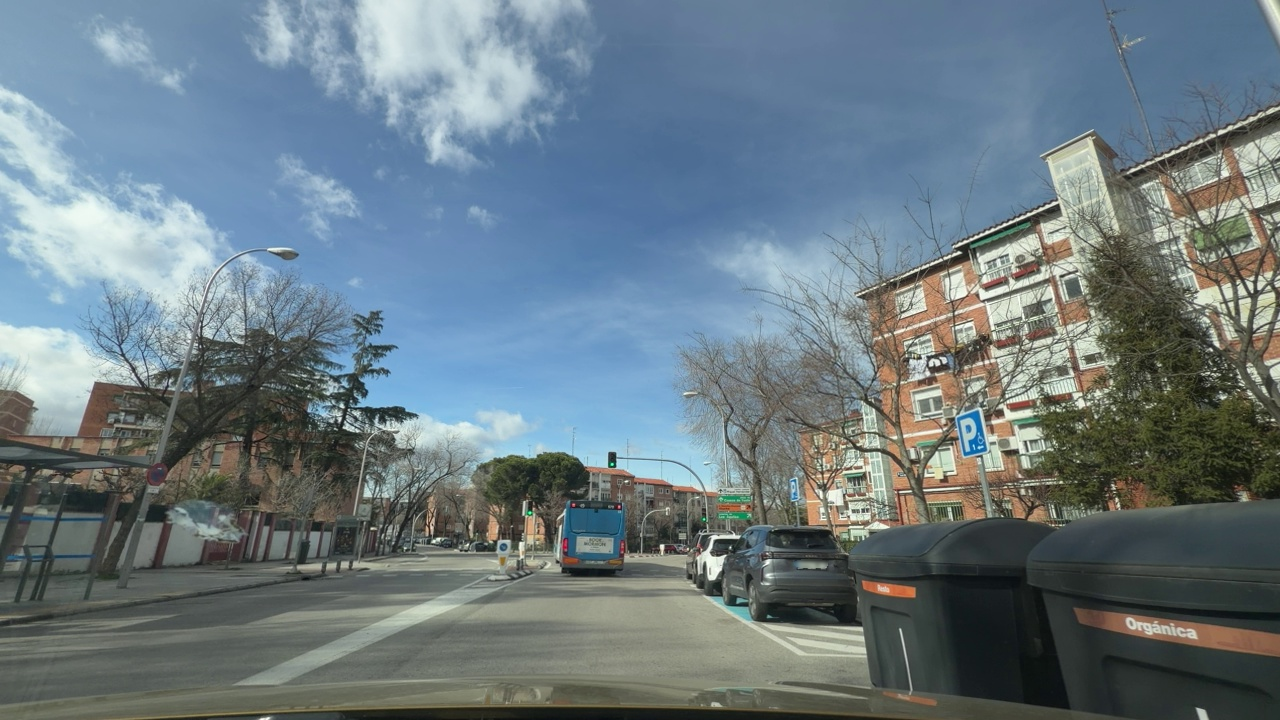
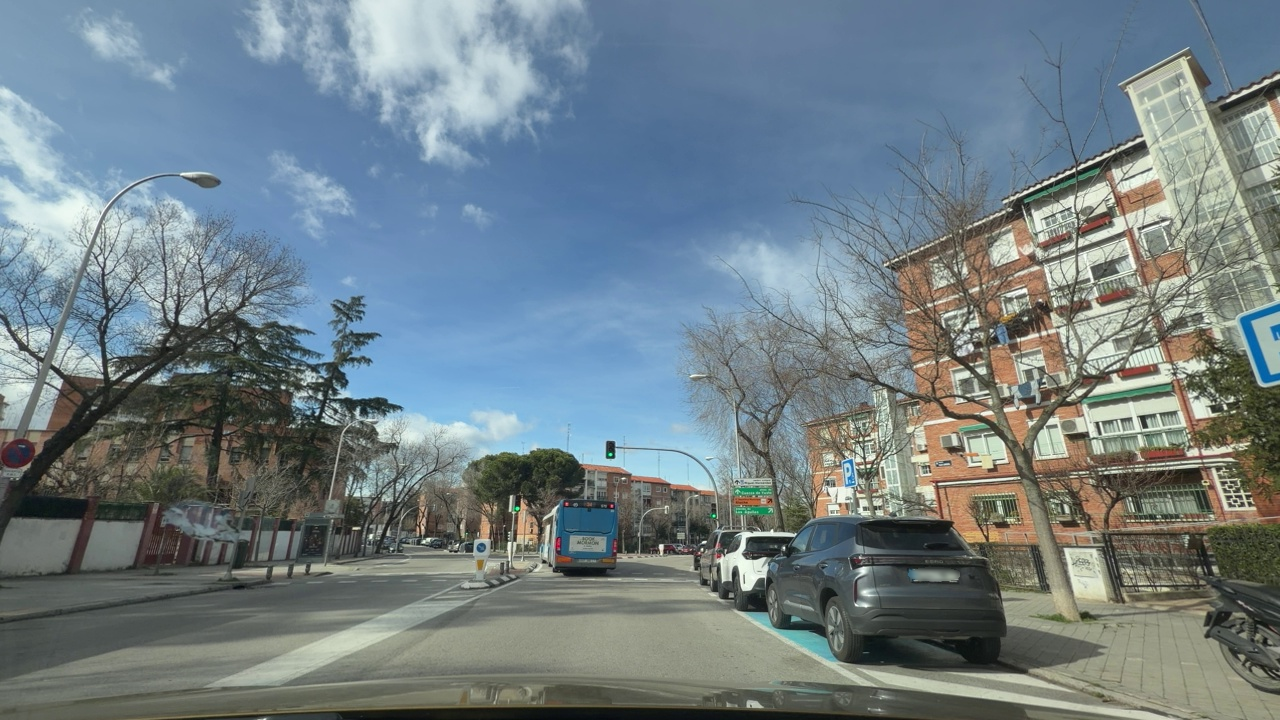
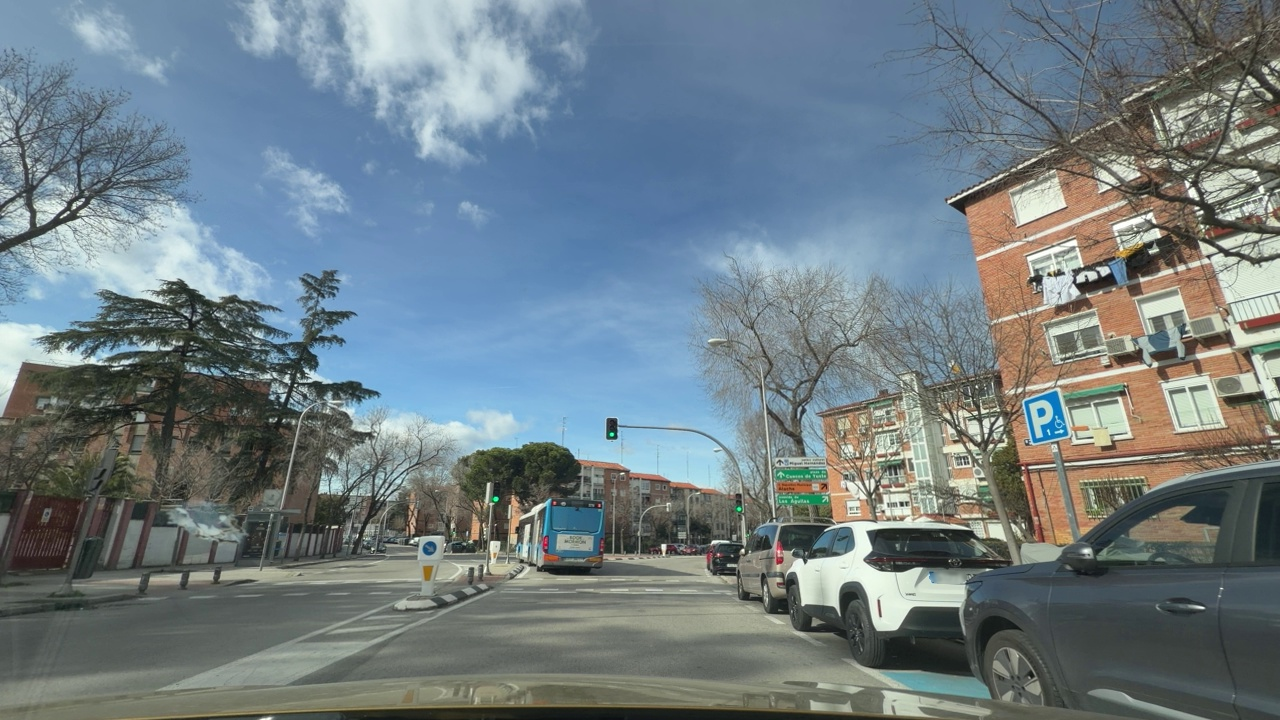
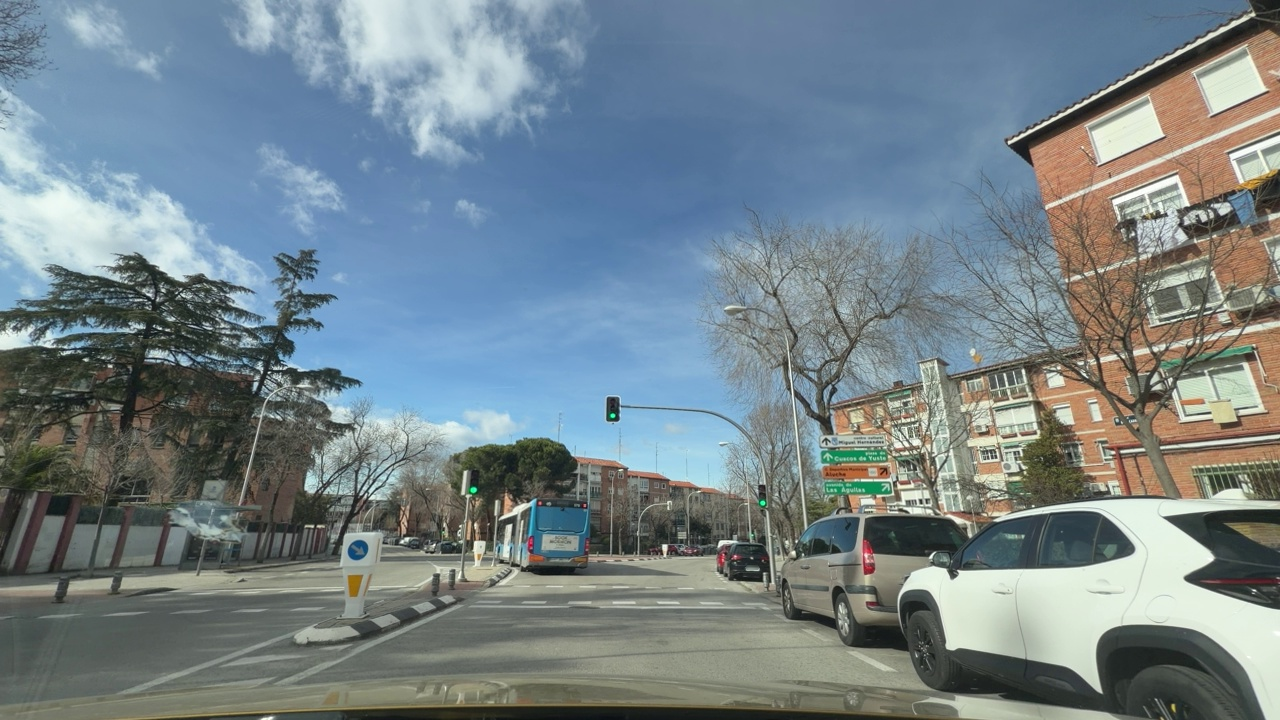
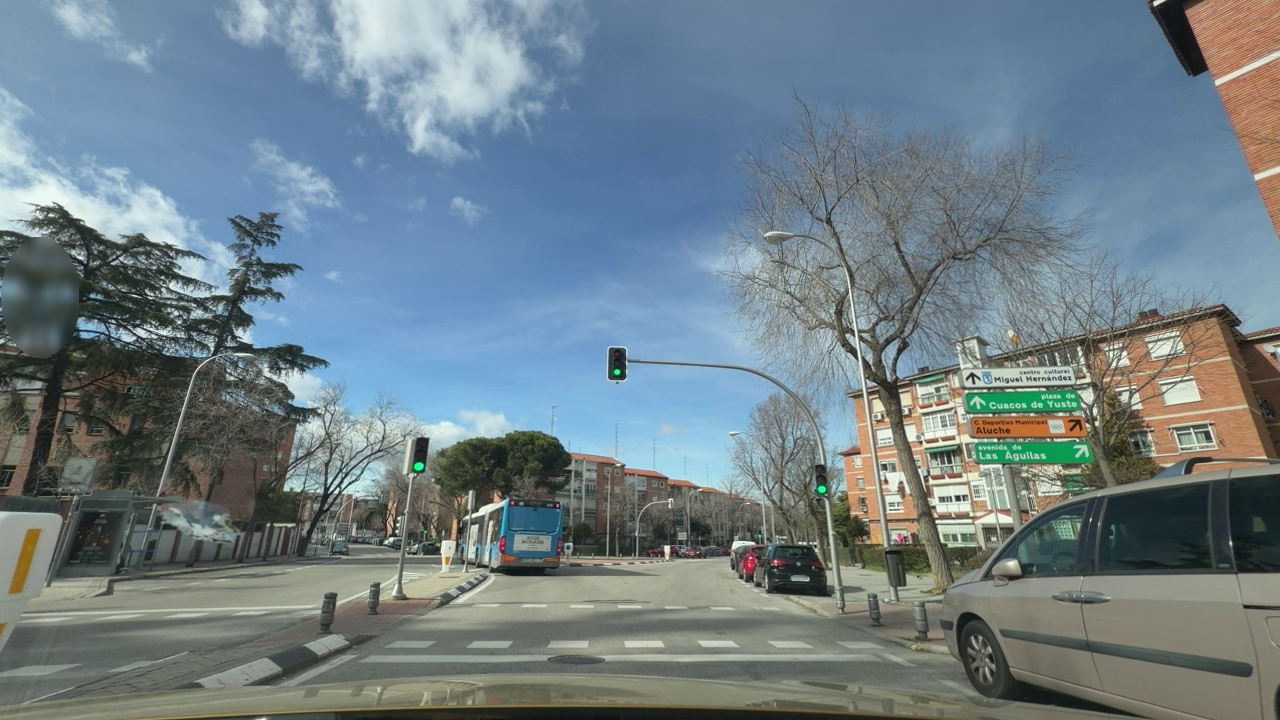
Situation: Lateral parked car
Question: Are vehicles present on the right side of the ego lane?
Answer: Yes
Reasoning: There are three parked cars on the right side of the roadway

Situation: Lateral parked car
Question: Are vehicles parked parallel or perpendicular to the roadway near the ego lane?
Answer: Yes
Reasoning: The parked cars are parallel since they are pointing towards the ego direction of travel

Situation: Lateral parked car
Question: Does the environment indicate an urban road where curbside parking is permitted?
Answer: Yes
Reasoning: The traffic light, parked vehicles, pedestrian crossing, sidewalk and the isle in the middle of the road are clear indications that we are not on a motorway. In additions, the buildings can be a hint, but they are not sufficient condition.

Situation: Lateral parked car
Question: Is the ego vehicle traveling in a middle lane with traffic lanes on both sides?
Answer: No
Reasoning: The vehicle is on the right lane, being the left lane for opposite traffic. The markings on the right lane are to indicate parking spots and the continuous lane dividing the two lanes probably indicates that the adjacent lane is opposite direction

Situation: Lateral parked car
Question: Are vehicles present on the left side of the ego lane?
Answer: No
Reasoning: The sidewalk is directly adjacent to the left lane and no vehicles can be seen